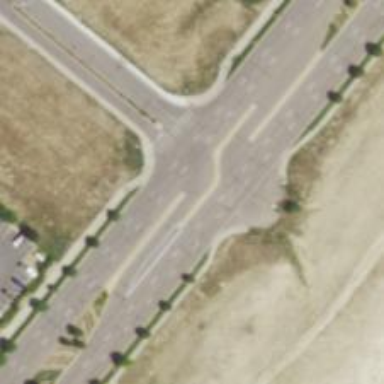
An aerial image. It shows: Tertiary link road with asphalt surface.